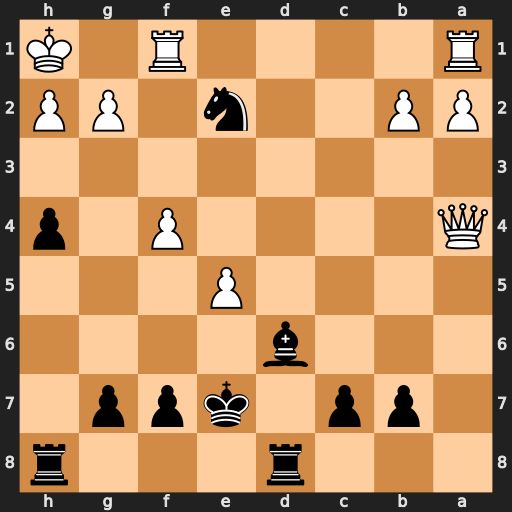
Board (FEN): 3r3r/1pp1kpp1/3b4/4P3/Q4P1p/8/PP2n1PP/R4R1K
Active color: b
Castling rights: -
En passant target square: -
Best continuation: Ng3+ Kg1 Bc5+ Rf2 Rd2